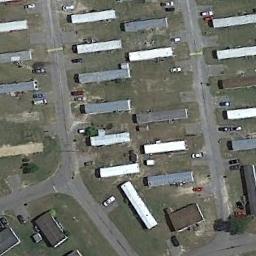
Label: mobile_home_park